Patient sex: M
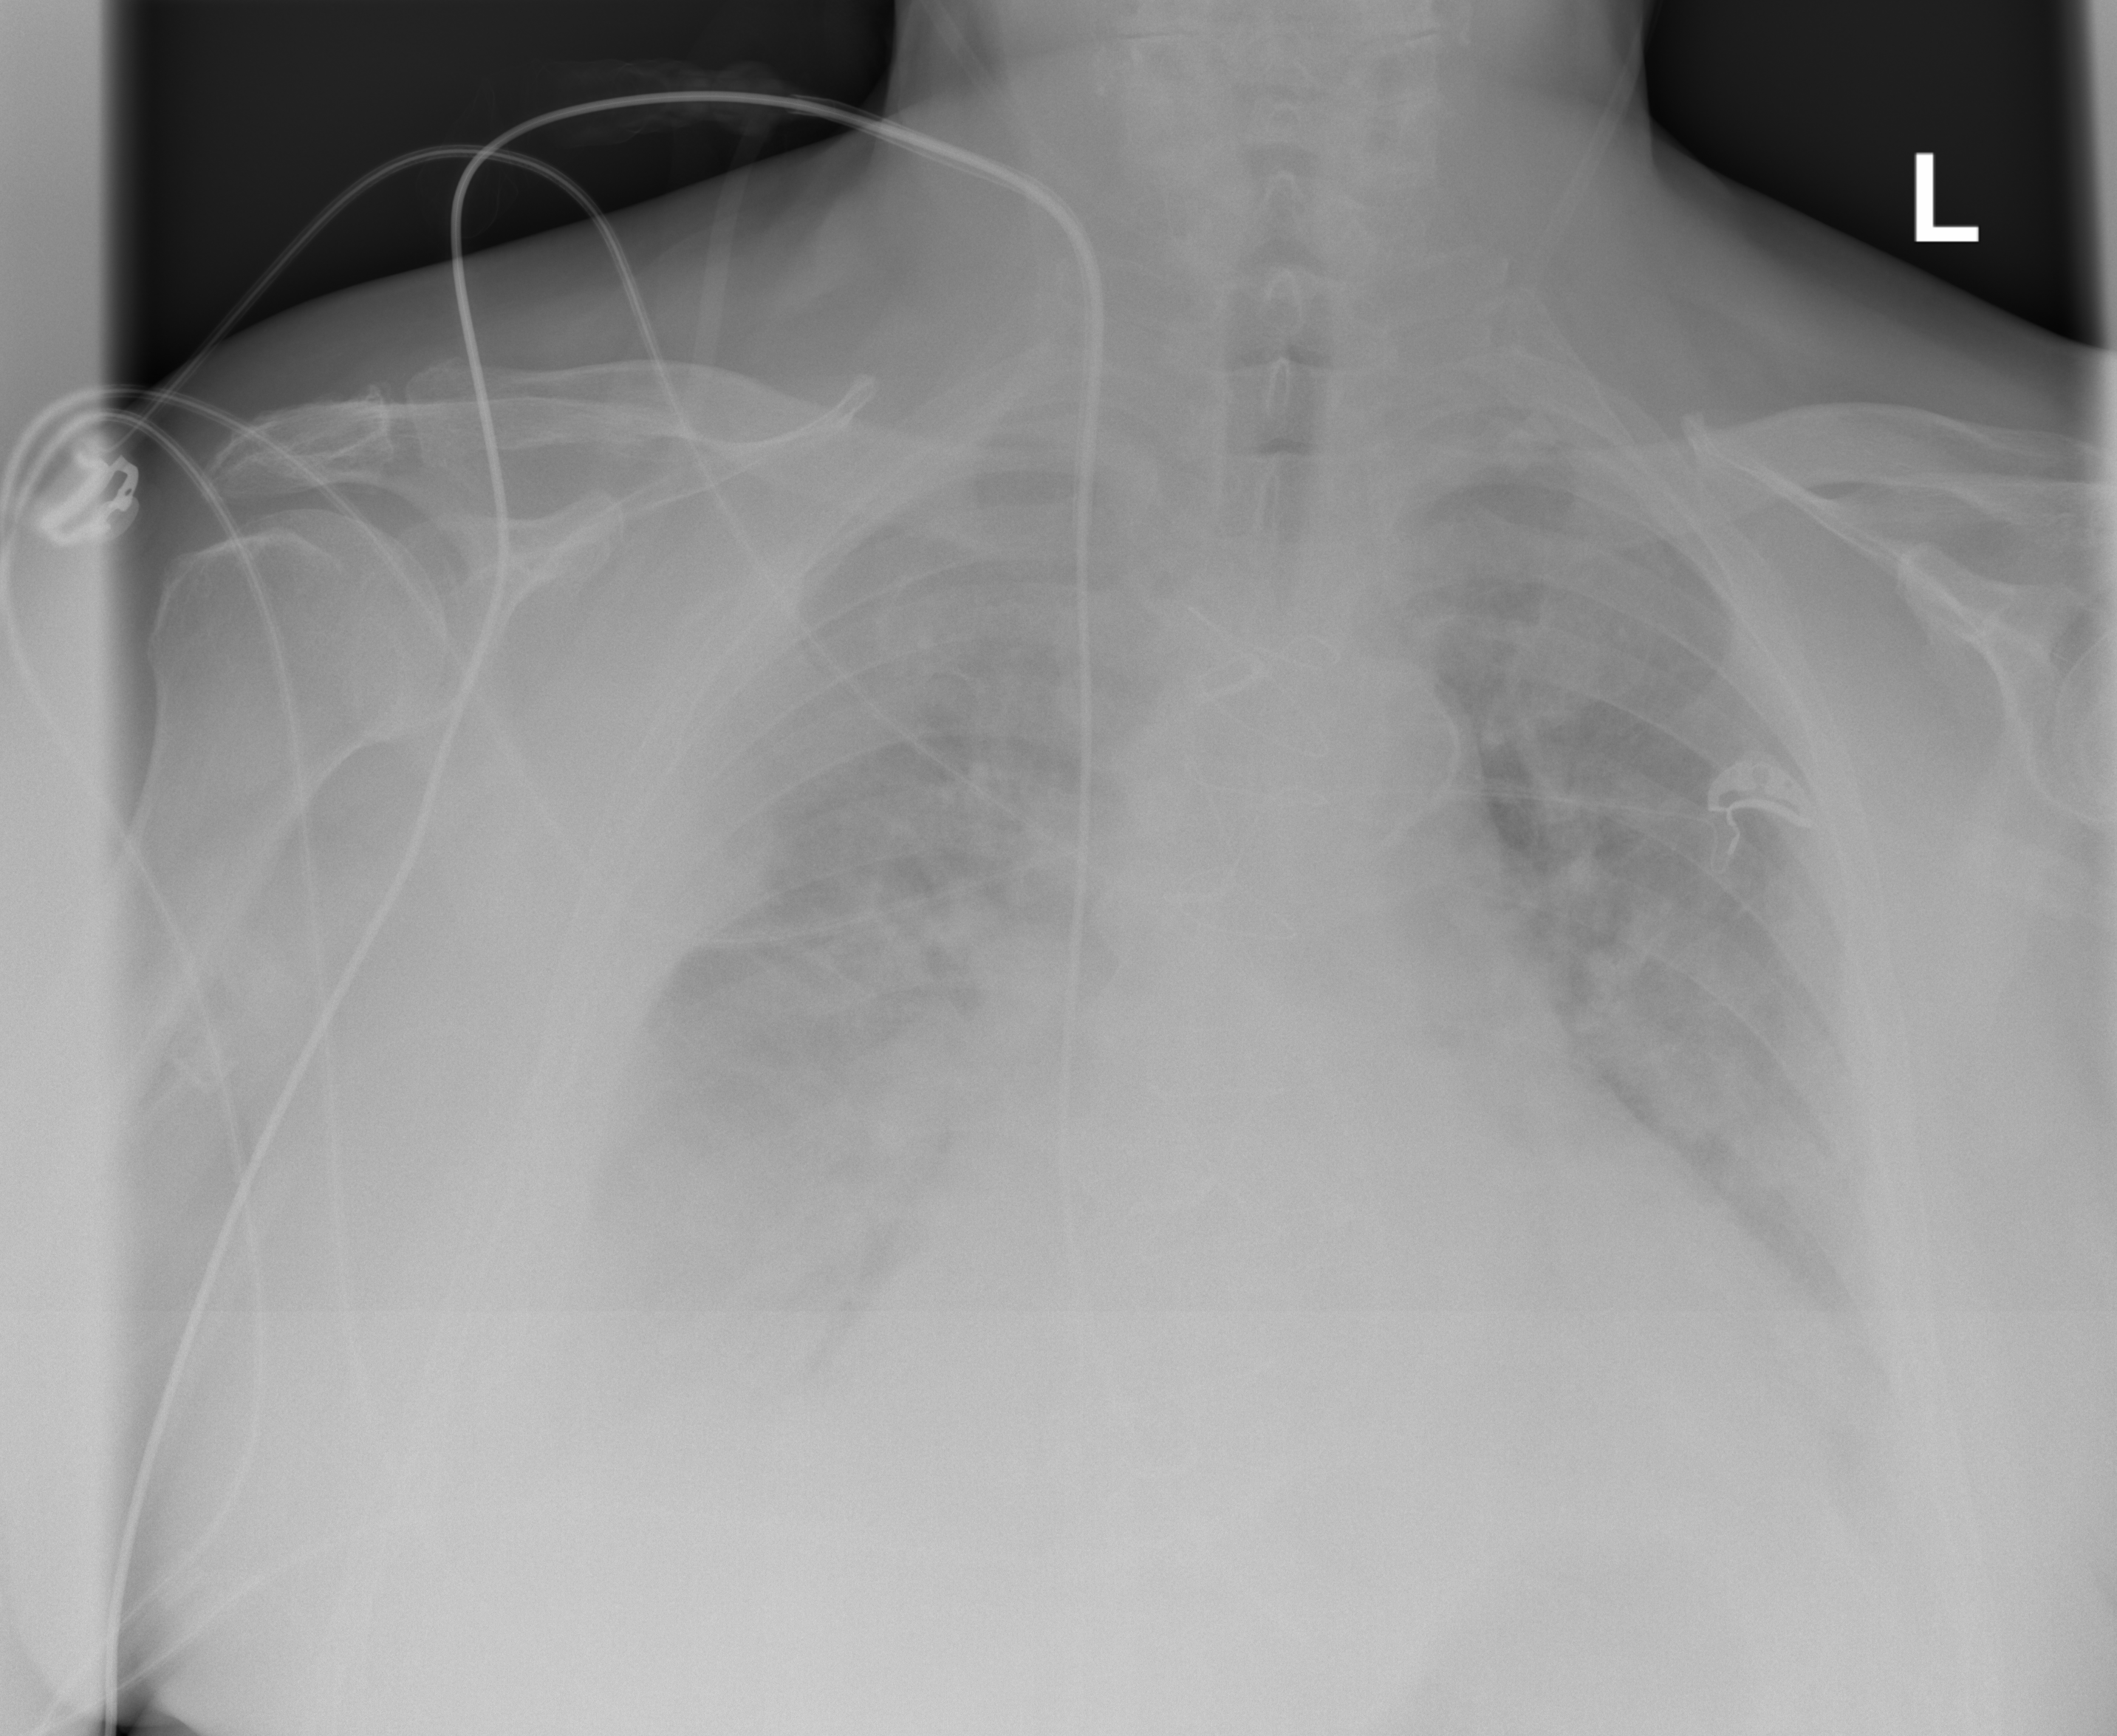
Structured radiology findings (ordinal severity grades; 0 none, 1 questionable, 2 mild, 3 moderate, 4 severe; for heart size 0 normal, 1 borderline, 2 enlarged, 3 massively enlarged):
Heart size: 3
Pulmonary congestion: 3
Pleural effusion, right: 2
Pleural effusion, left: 2
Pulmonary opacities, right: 3
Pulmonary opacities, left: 3
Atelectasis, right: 2
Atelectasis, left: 2